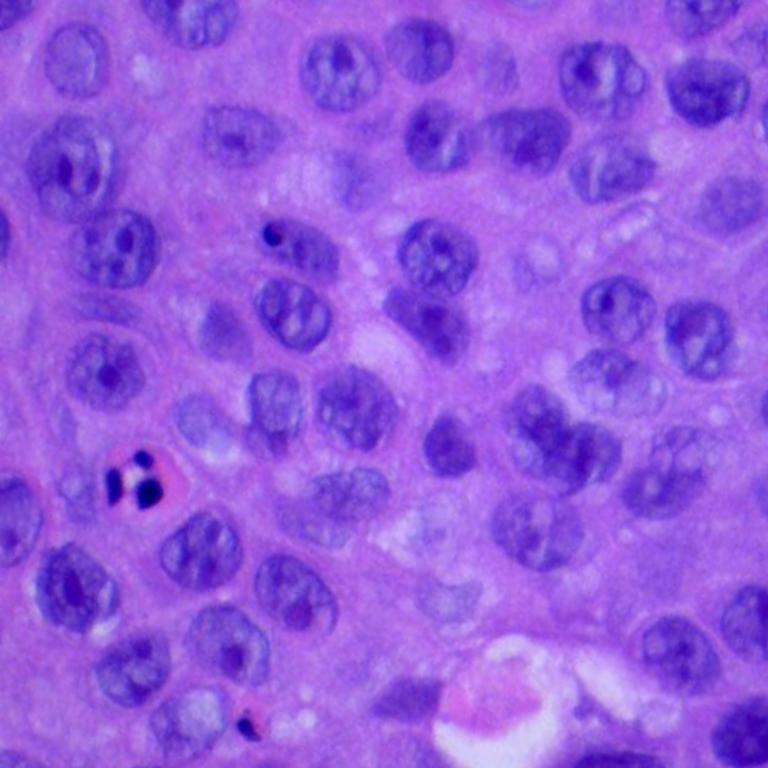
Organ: lung
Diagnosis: squamous carcinomas